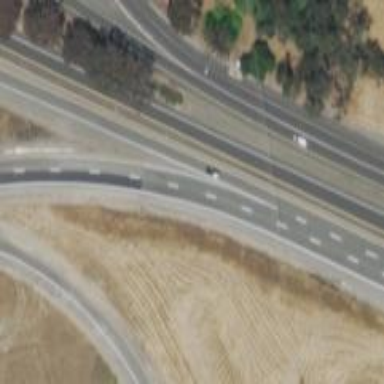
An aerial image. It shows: Motorway link.